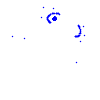
Particle: electron